Interaction volume radius: 10 \u00c5
Interaction volume height: 15 \u00c5
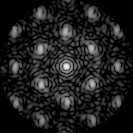
Disorder parameter: 0.3515